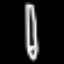
Label: pencil